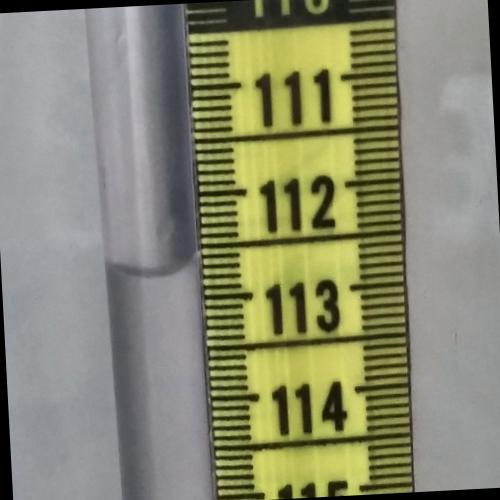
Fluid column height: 112.7 cm